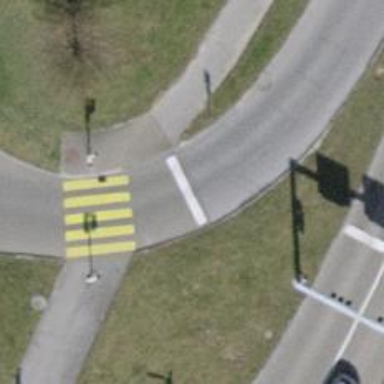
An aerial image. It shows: Road with traffic signals.